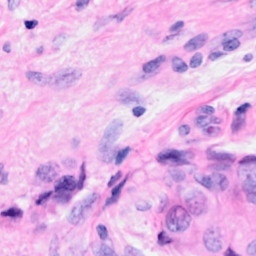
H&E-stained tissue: Breast